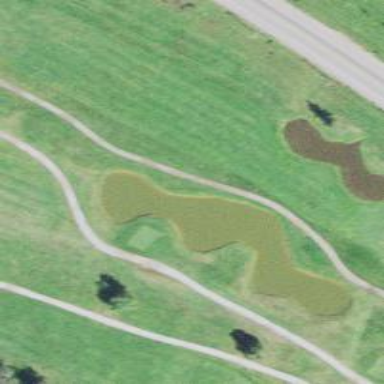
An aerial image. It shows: Water hazard on golf course. The hazard is natural water feature.